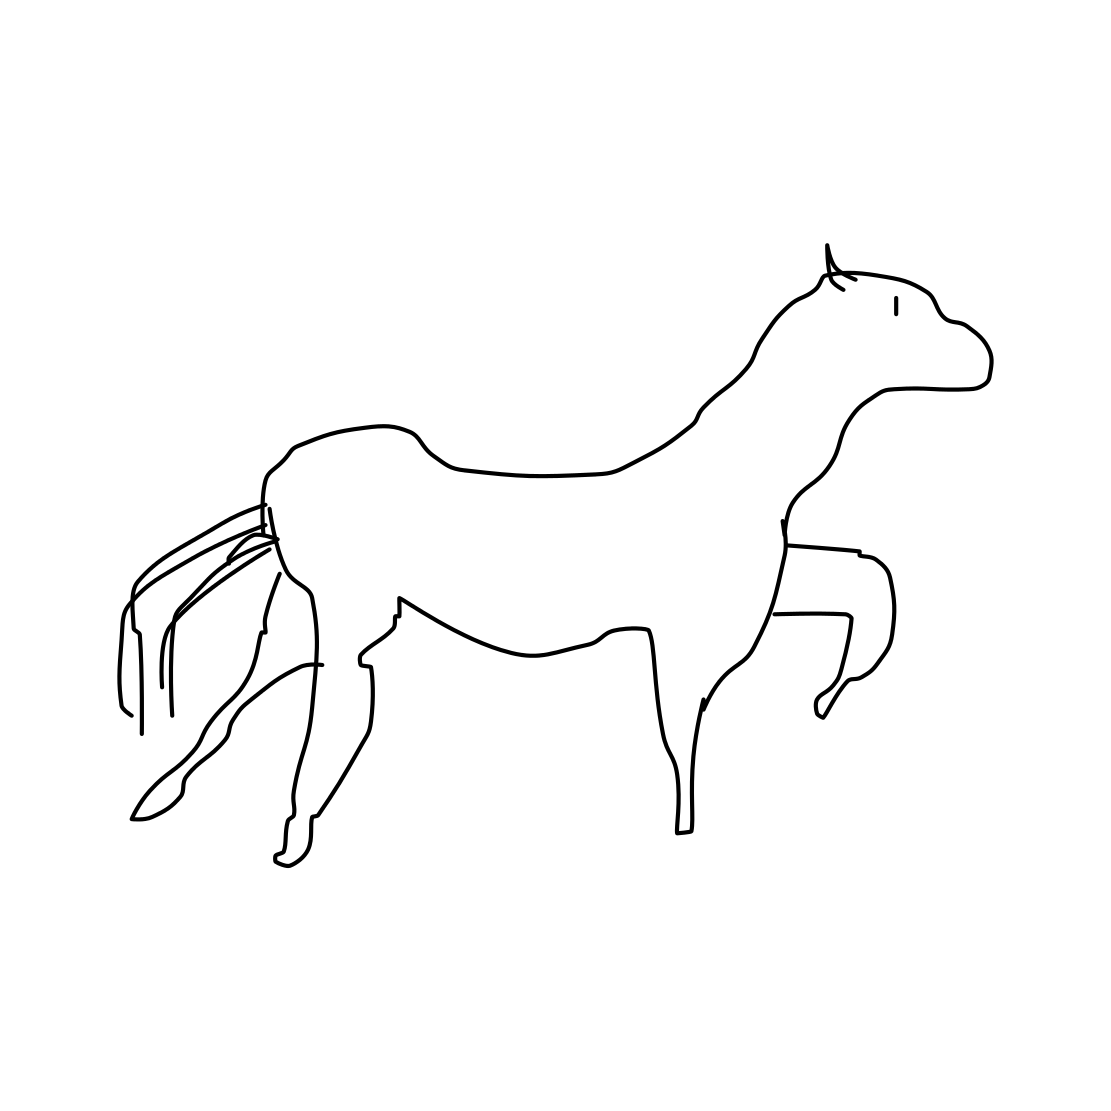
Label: horse